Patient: sex M, age 62
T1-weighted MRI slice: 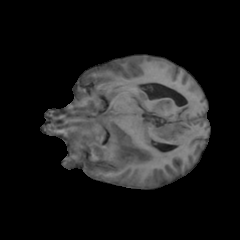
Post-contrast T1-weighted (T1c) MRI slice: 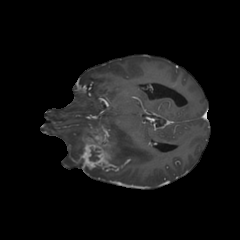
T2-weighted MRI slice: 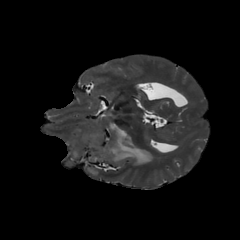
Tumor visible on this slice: yes
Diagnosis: Glioblastoma, IDH-wildtype
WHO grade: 4